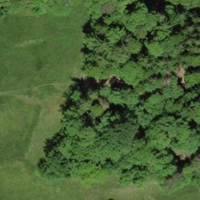
EUNIS habitat code: 44
Species observed at this site:
Filipendula ulmaria